Field crop: tomato
Growth stage: 1
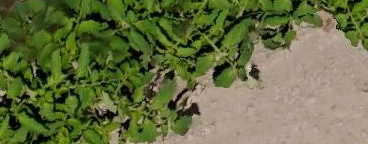
Species: tomato